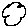
Label: cloud